RGB frame:
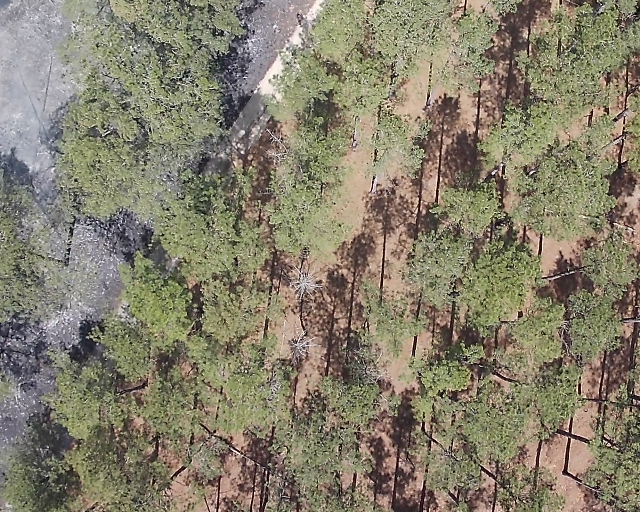
Thermal frame:
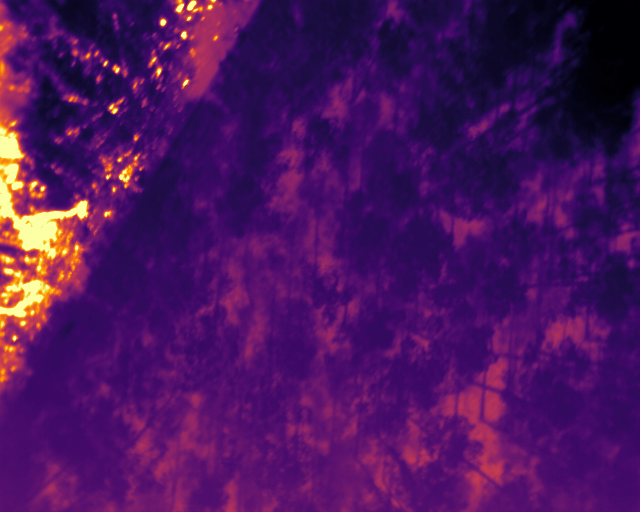
Captured: 2026-02-27 02:40:13
Pixels at or above 80 °C: 5330 (fraction of frame: 0.01627)